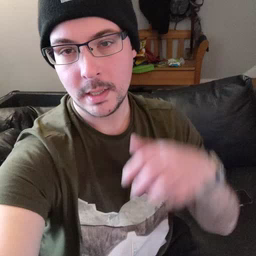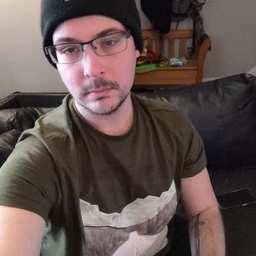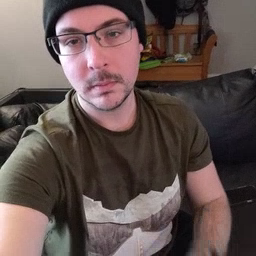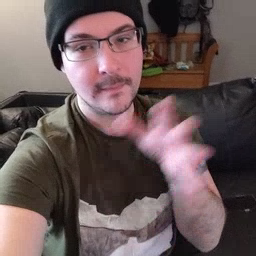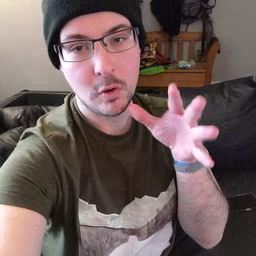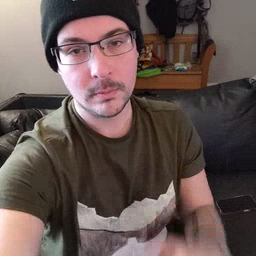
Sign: farm